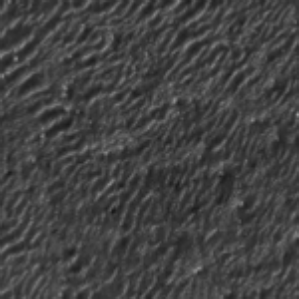
Label: frost